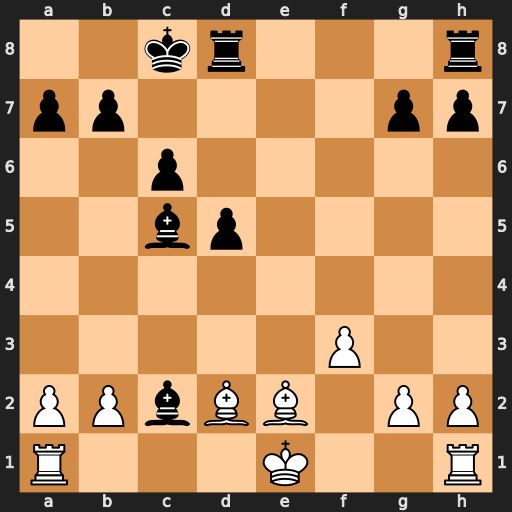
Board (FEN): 2kr3r/pp4pp/2p5/2bp4/8/5P2/PPbBB1PP/R3K2R
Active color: w
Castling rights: KQ
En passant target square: -
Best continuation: Rc1 Rhe8 Rxc2